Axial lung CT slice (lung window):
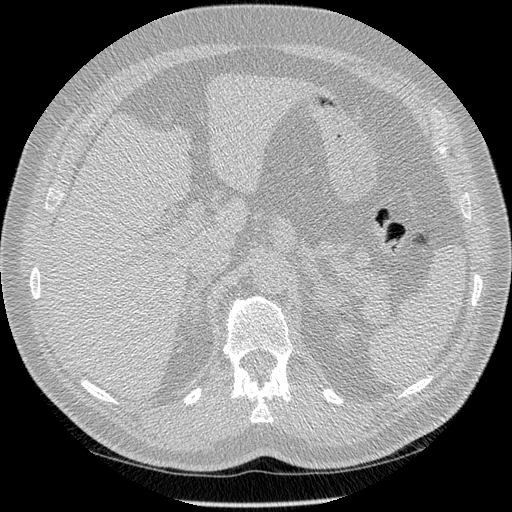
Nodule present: no